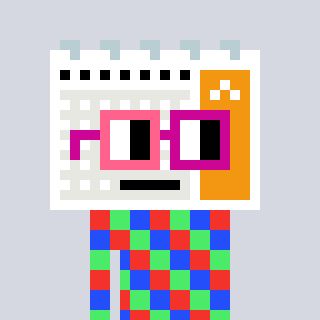
a pixel art character with square pink and red glasses, a calendar-shaped head and a yellow-colored body on a cool background